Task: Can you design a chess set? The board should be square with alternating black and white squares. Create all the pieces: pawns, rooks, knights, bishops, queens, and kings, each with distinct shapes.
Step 3197:
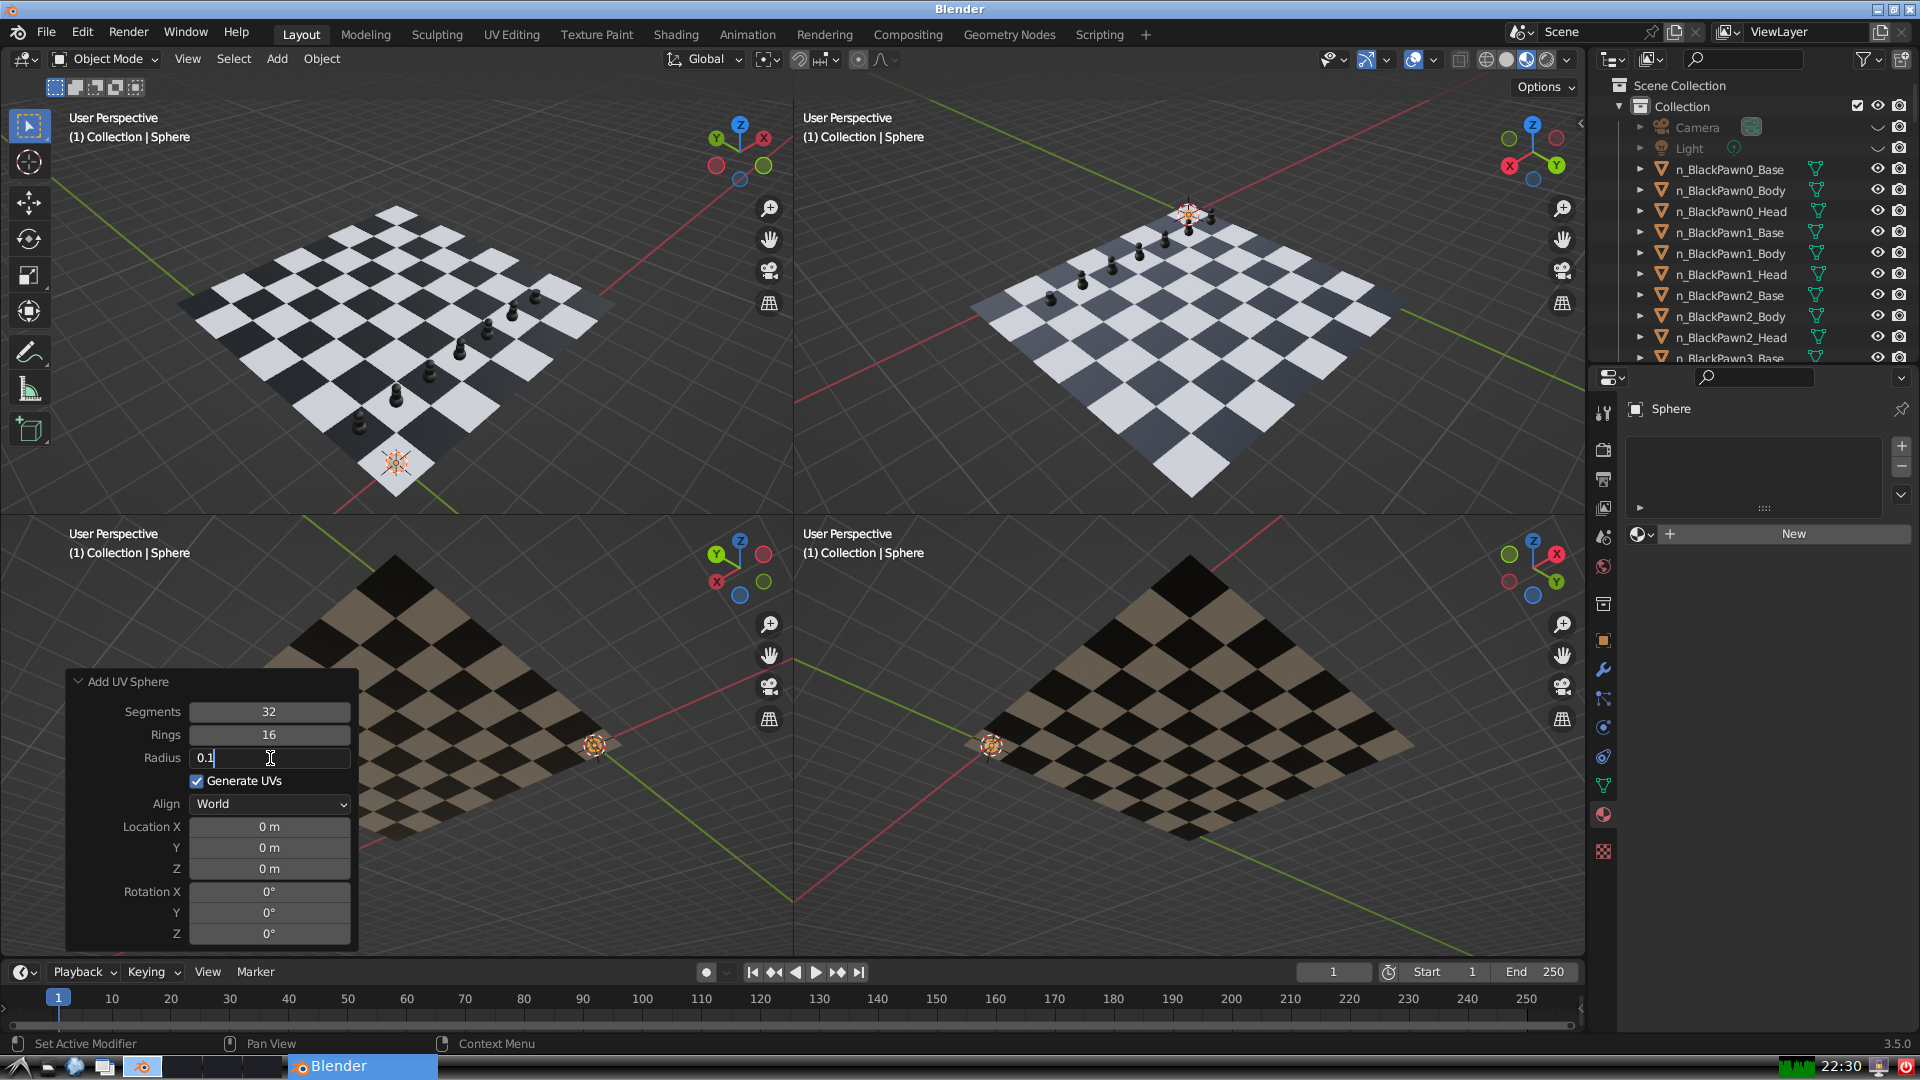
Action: {"key_press": ['Return']}